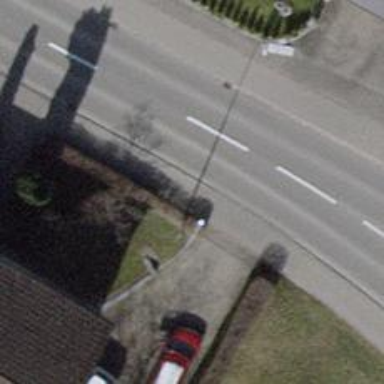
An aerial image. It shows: Asphalt sidewalk.